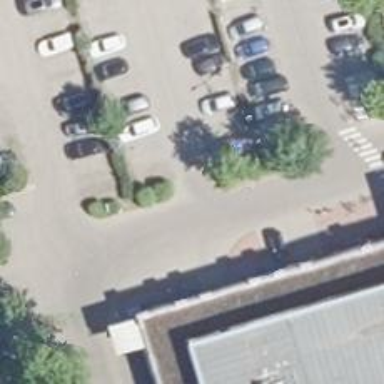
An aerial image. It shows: Road serving as parking aisle.